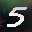
Label: 5